Question: I'm having a similar issue to the one discussed <URL>.
I'm attempting to post JSON to a server.
Here's the Objective-C code that work, but doesn't. I get an empty array in the response object, not sure why:
'''
AFHTTPRequestOperation * operation = [manager POST:uploadScriptUrl
parameters:mutableJSON
success:^(AFHTTPRequestOperation * operation, id responseObject) {
successBlock(operation, responseObject);
}
failure:^(AFHTTPRequestOperation * operation, NSError * error) {
failureBlock(operation, error);
}];
'''
This code (which is adapted from code I use to upload images) works. I know it's definitely not the approved way to do it:
'''
AFHTTPRequestOperationManager * manager = [AFHTTPRequestOperationManager manager];
AFJSONRequestSerializer * requestSerializer = [AFJSONRequestSerializer serializer];
[requestSerializer setValue:@"application/json" forHTTPHeaderField:@"Content-Type"];
[requestSerializer setValue:@"application/json" forHTTPHeaderField:@"Accept"];
manager.requestSerializer = requestSerializer;
AFHTTPRequestOperation * operation = [manager POST:uploadScriptUrl
parameters:mutableJSON //passed in
constructingBodyWithBlock:^(id <AFMultipartFormData> formData) {
//Do nothing
}
success:^(AFHTTPRequestOperation * operation, id responseObject) {
successBlock(operation, responseObject);
}
failure:^(AFHTTPRequestOperation * operation, NSError * error) {
failureBlock(operation, error);
}];
'''
It posts my JSON to the server, but in the process of formulating the request, the JSON is mangled.
Here's how it starts out:
'''
{
"key1": [
{
"dictionary1": {
"param1": "value1",
"param2": "value2",
"array1A": [
"value1",
"value2"
],
"array1B": [
"value1",
"value2"
]
}
}
]
'''
}
and here's what AFNetworking sends to the server:
'''
{
"key1": [
{
"dictionary1": {
"array1A": [
"value1"
]
}
},
{
"dictionary1": {
"array1A": [
"value2"
]
}
},
{
"dictionary1": {
"array1B": [
"value1"
]
}
},
{
"dictionary1": {
"array1B": [
"value2"
]
}
},
{
"dictionary1": {
"param1": "value1"
}
},
{
"dictionary1": {
"param2": "value2"
}
}
]
'''
}
Here's what Charles shows for the request. You can see how the JSON structure has already been altered in the request, before the server has touched the data.

Here's the PHP I'm using on the server. Dead simple for now:
'''
<?php
header('Content-type: application/json'); //Not sure if this is needed.
$json_string = json_encode($_POST);
header("HTTP/1.0 200 OK");
echo $json_string;
?>
'''
So, all of that said, here are my questions:
1. Does AFNetworking handle nested JSON arrays? On this page Mattt says: "The structure you're describing can't deterministically be represented with query string encoding." I'm using POST, so query strings are not involved. But maybe the limitation exists with POST data as well?
2. I'm also curious why the longer AFNetworking call that includes constructingBodyWithBlock succeeds while the shorter one fails. However, this answer is less important to me. The longer method very nearly works and I'd be happy to use it if it returned the same JSON that I send.
Thanks all!
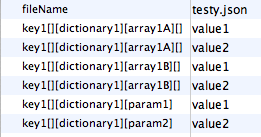
Answer: > I'm using POST, so query strings are not involved. But maybe the limitation exists with POST data as well?
The limitation is not on POST, it's URL form encoding. I go on to say that you should encode as JSON, which you can do with the following configuration change to your manager:
'manager.requestSerializer = [AFJSONRequestSerializer serializer];'.
Also, unless you're actually constructing a multi-part request, don't use the 'constructingBodyWithBlock' version of that method.